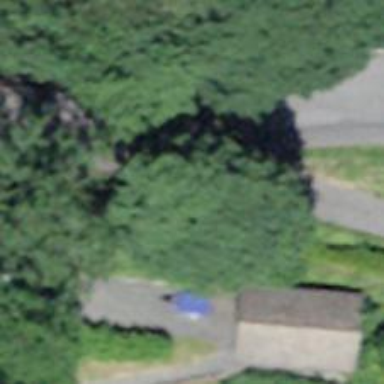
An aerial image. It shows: Bus stop along the road.